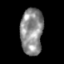
Tissue: skin
Cell type: Epithelial cells
Senescence score: 0.2685
Nuclear area (px): 1031
Mean DAPI intensity: 139.653